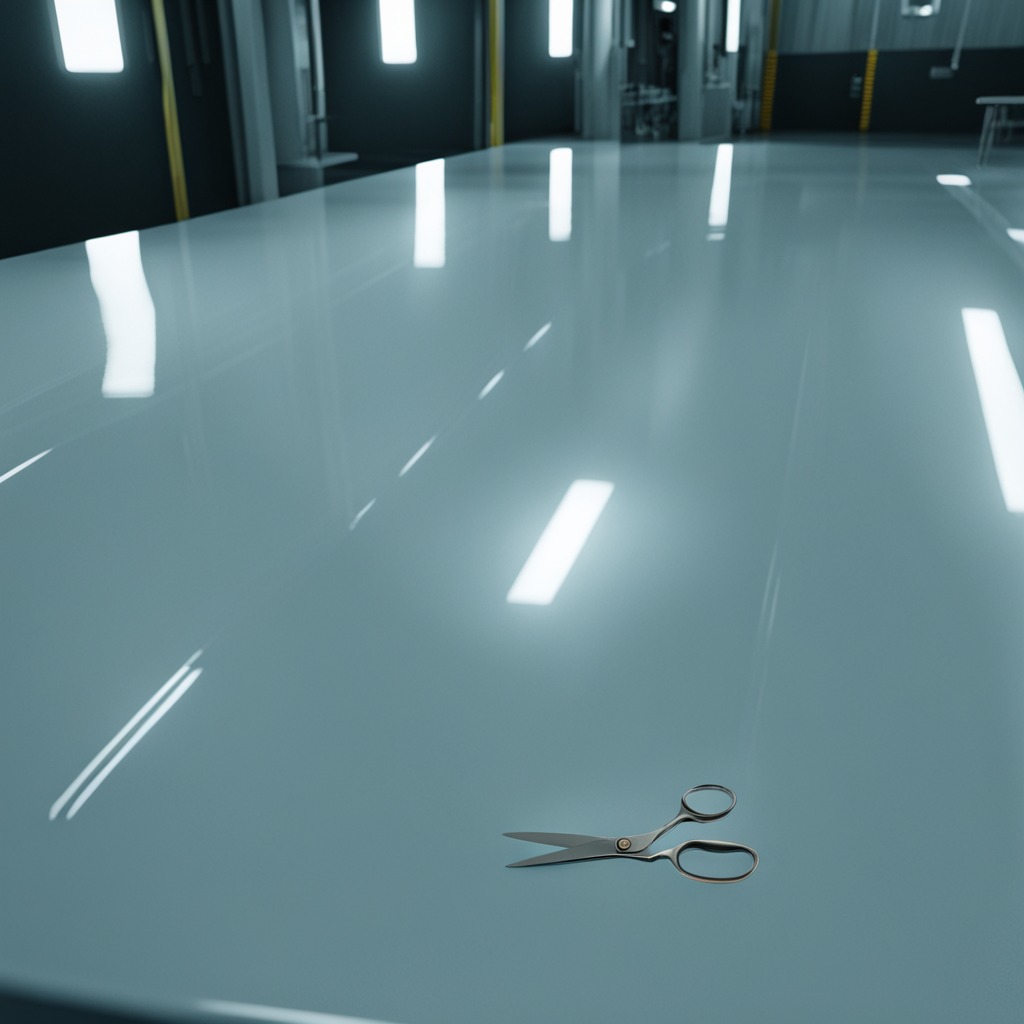
A scissor lying on a table in a ship maintenance bay industrial lighting.